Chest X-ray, PA view. Patient: 31 years old, sex F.
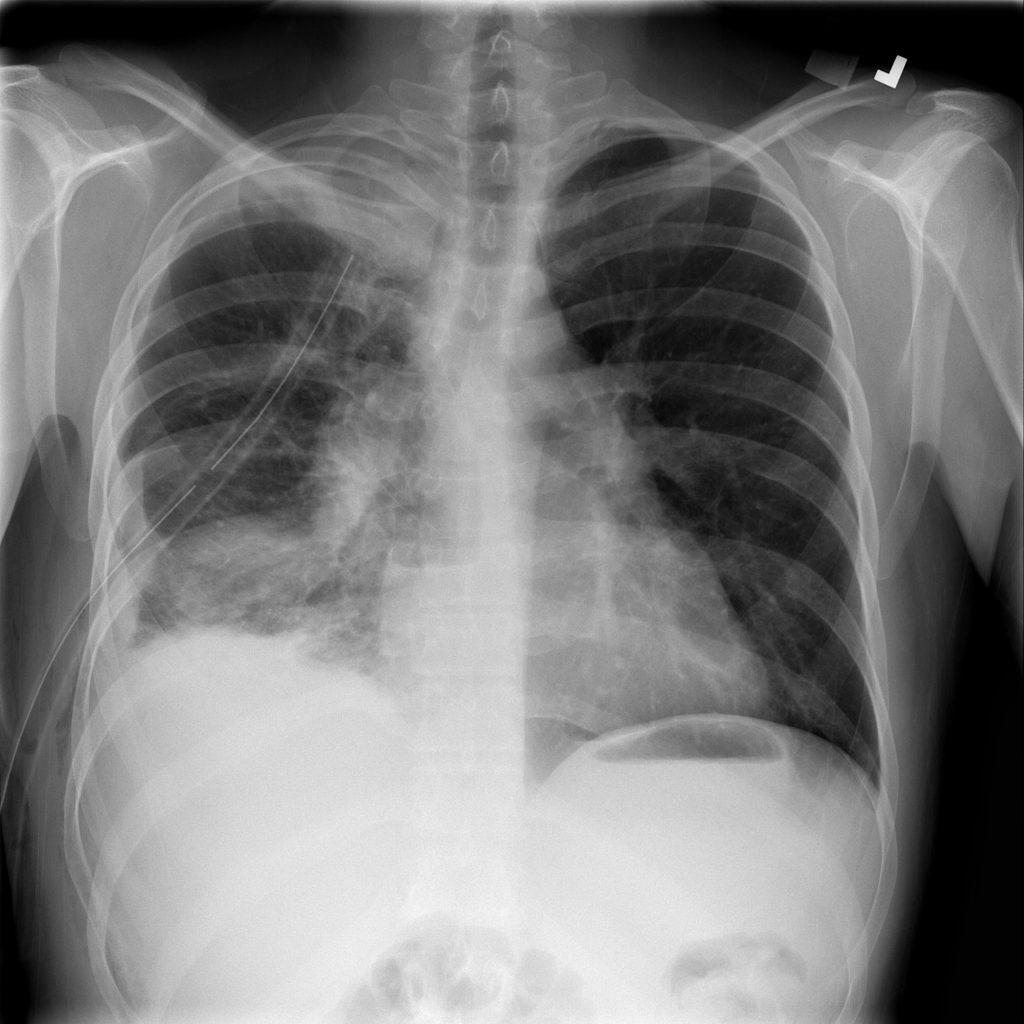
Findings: Effusion, Mass